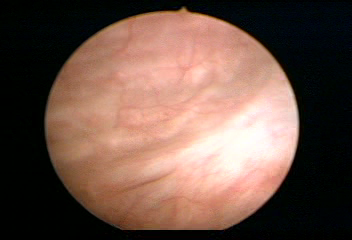
Modality: WLC
Class: Anatomical landmarks
Subclass: UreteralOrifice
Bladder cancer association: No
Annotated structures: Left ureteral orifice